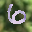
Label: 6